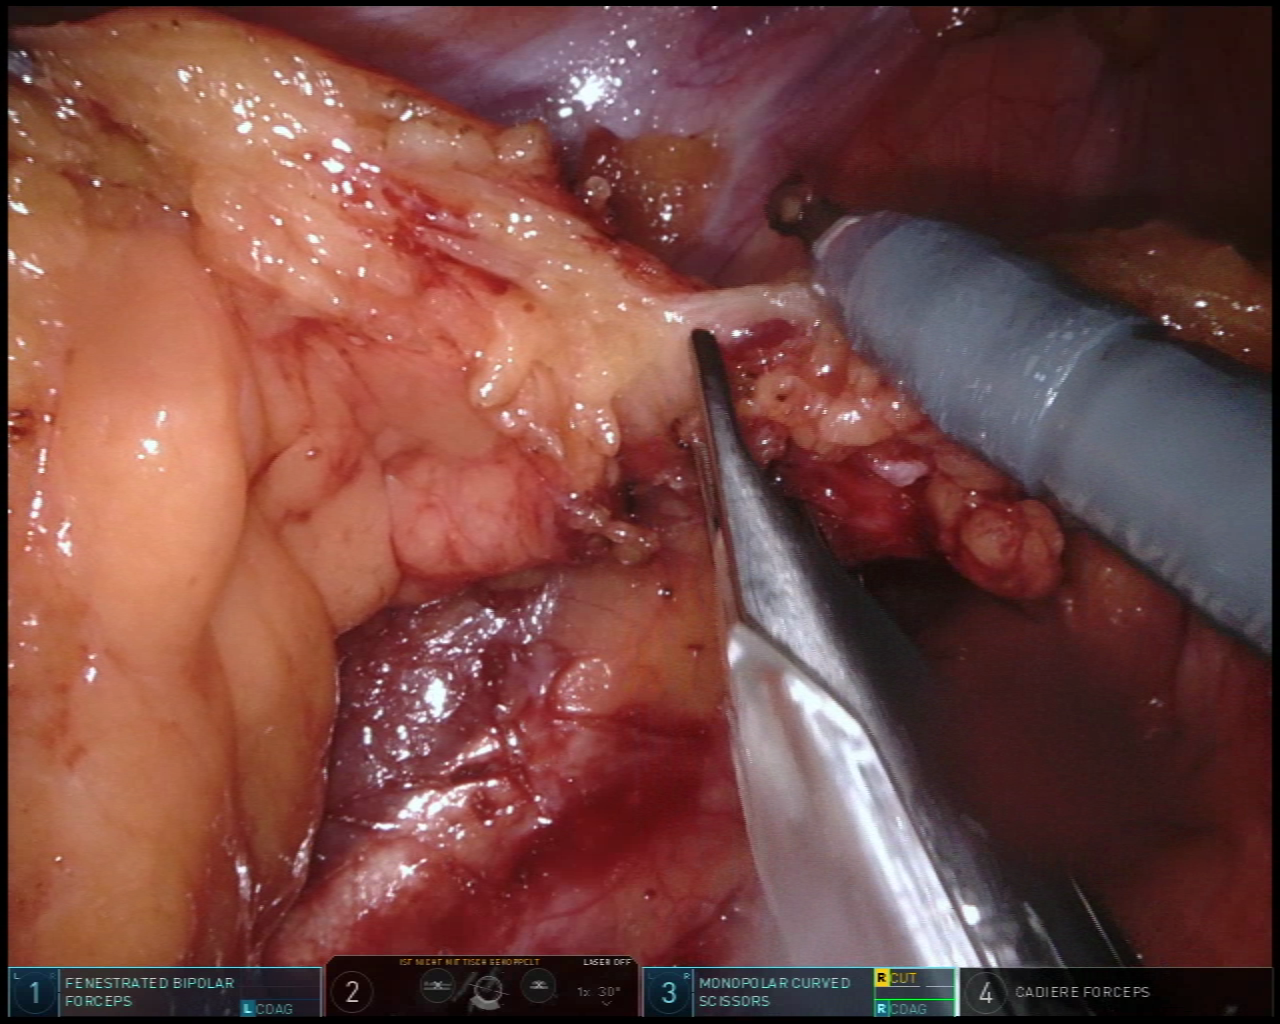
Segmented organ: ureter
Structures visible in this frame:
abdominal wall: yes
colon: no
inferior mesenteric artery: no
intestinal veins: no
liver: no
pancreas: no
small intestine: no
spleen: no
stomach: no
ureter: yes
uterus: no
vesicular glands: no